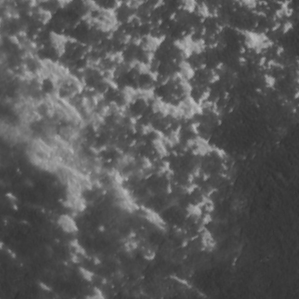
Label: frost